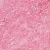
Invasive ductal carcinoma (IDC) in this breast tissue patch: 0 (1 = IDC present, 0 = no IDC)